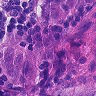
Metastatic tissue present: yes